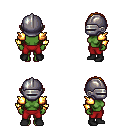
a pixel art fantasy rpg character, female body template, orc, green skin, gold arm armor, red pants, brunette parted hairstyle, metal helm, black shoes, four views (front, back, left, right), 2x2 character sprite sheet, small pixel art, hard edges, no anti-aliasing